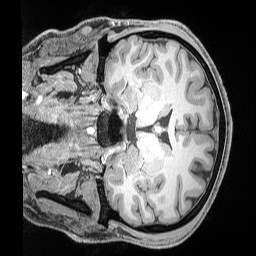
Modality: T1w
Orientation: coronal
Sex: male
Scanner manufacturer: siemens
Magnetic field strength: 3 T
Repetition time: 2.53 s
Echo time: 0.00169 s